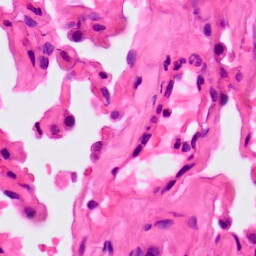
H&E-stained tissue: Lung